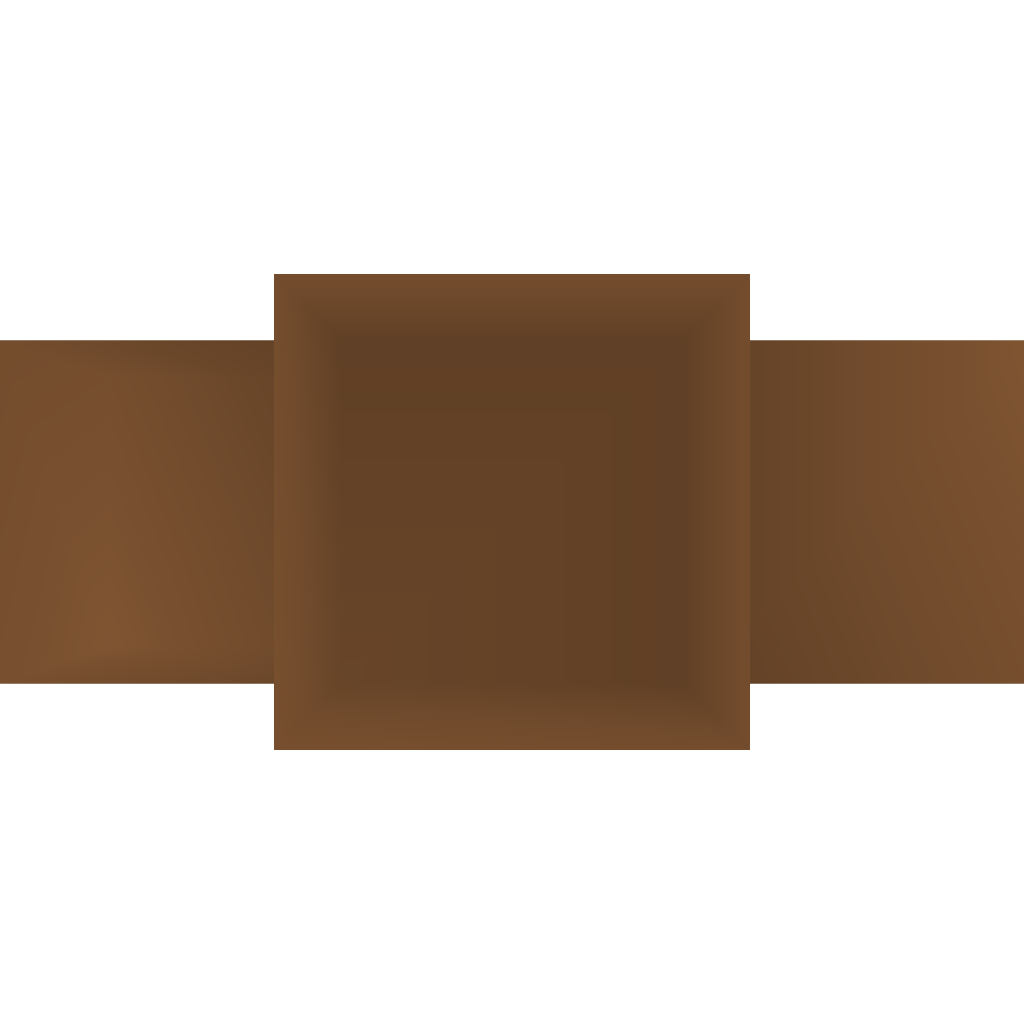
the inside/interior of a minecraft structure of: Hover Lamp